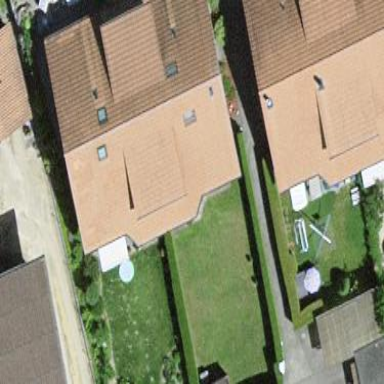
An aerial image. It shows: Residential building.